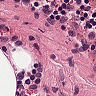
Metastatic tissue present: no